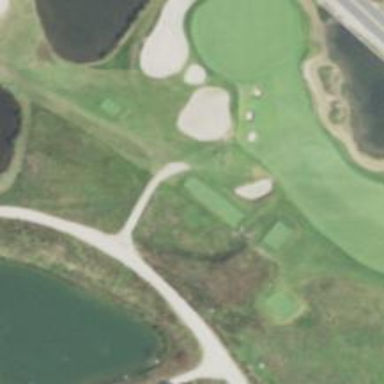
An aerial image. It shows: Path for both roads and golfers.